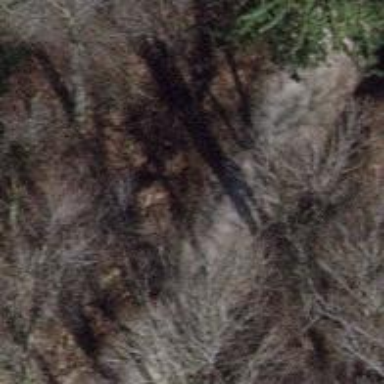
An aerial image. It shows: Dirt path.